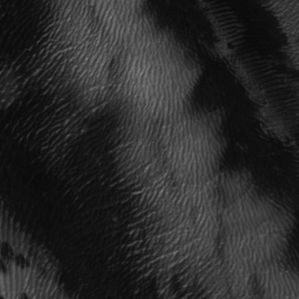
Label: frost